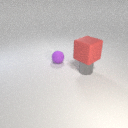
small purple rubber sphere behind small gray metal cylinder